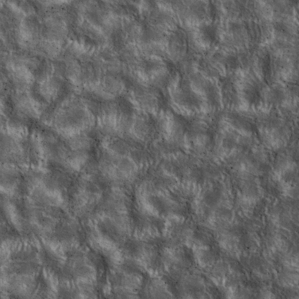
Label: non_frost